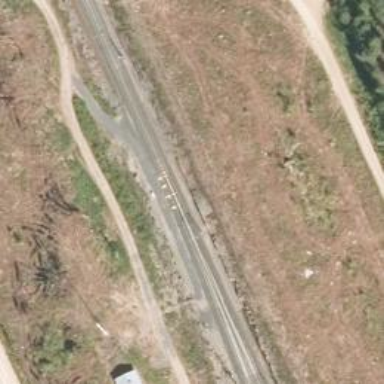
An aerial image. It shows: Railway track with continuous electrified contact line.